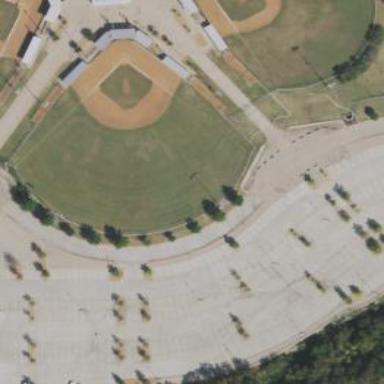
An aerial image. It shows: Baseball pitch for leisure land activities.